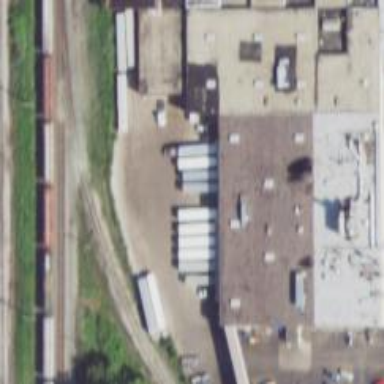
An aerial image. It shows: Abandoned railway siding.